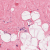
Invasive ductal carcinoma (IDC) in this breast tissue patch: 0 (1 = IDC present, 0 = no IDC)